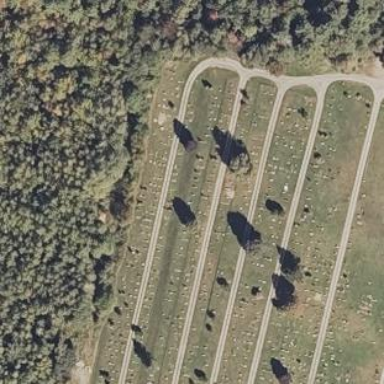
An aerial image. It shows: Cemetery with graves.